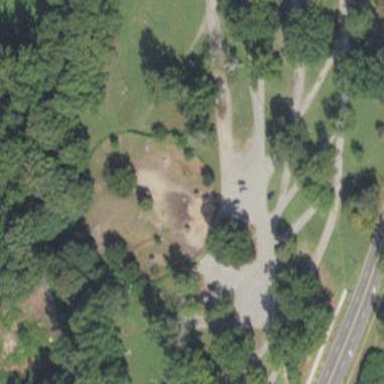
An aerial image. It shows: Fenced dog park area for leisure land.